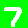
Digit: 7